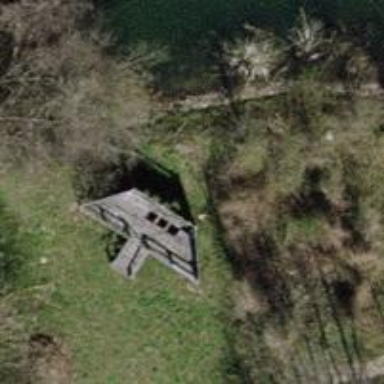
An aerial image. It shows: Bird hide located in leisure land.